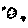
Label: moon